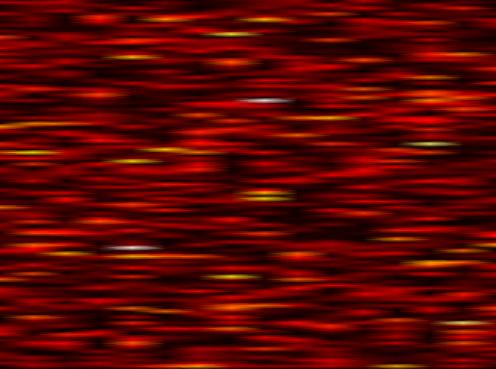
Label: FBMC